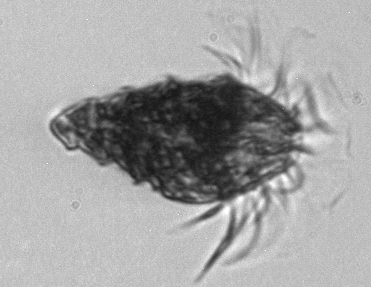
Label: Laboea_strobila